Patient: sex F, age 66
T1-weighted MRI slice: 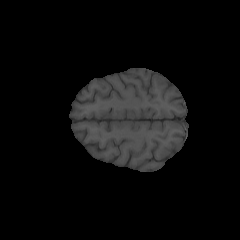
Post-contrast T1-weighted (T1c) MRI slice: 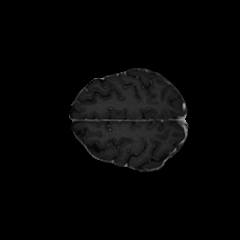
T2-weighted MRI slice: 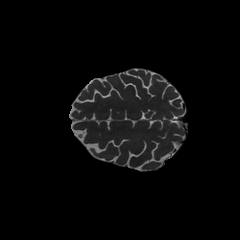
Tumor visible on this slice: no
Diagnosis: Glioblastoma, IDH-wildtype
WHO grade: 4